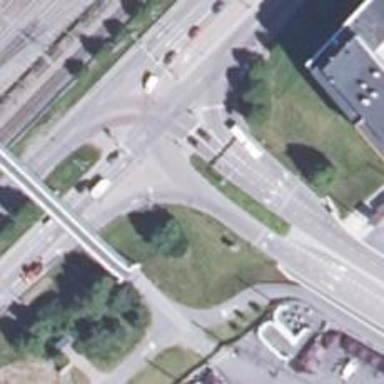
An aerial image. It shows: Asphalt road with secondary link designation.